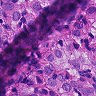
Metastatic tissue present: yes